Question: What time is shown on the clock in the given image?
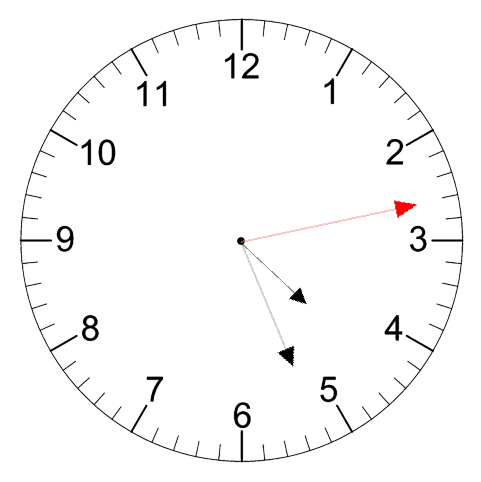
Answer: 04:26:13